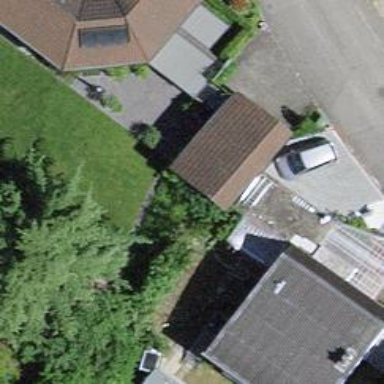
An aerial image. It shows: Garage building.